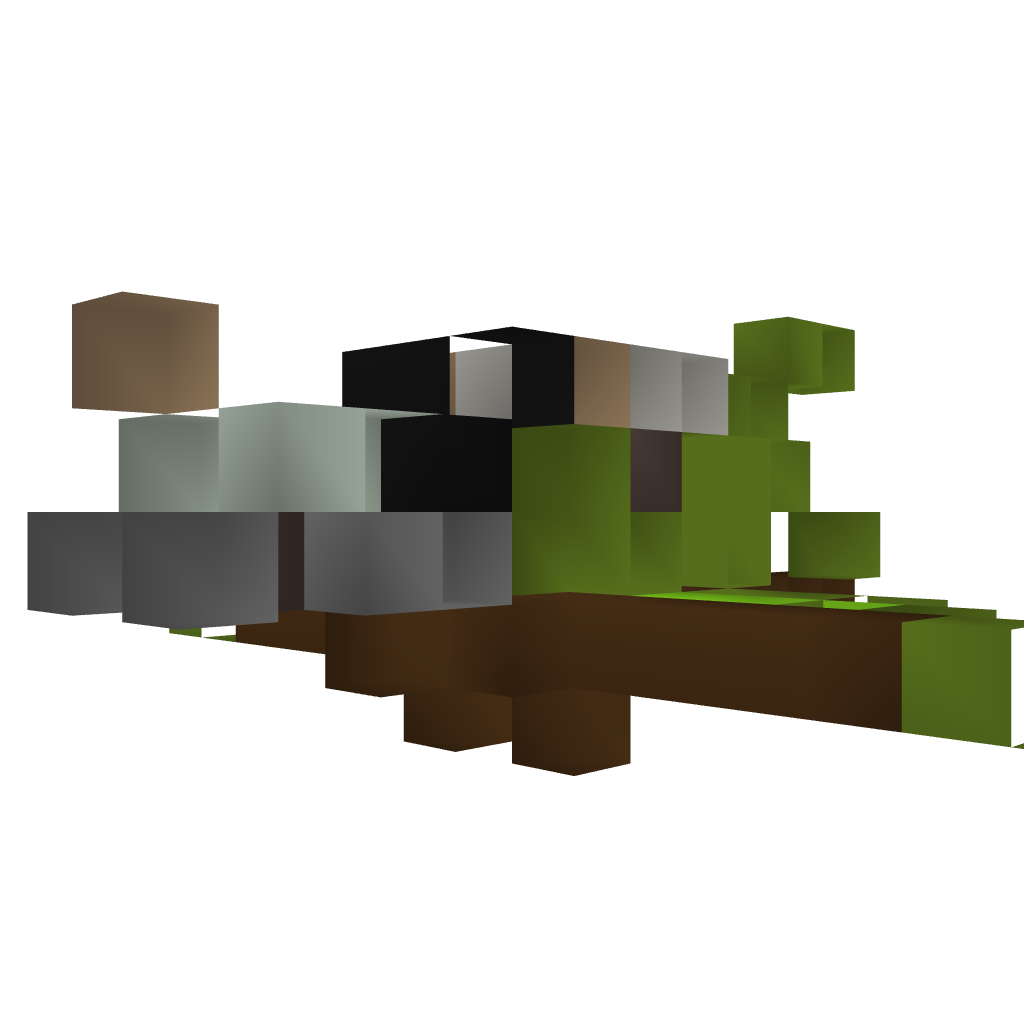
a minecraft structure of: Fighter Bf 109 K1